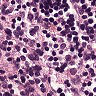
Metastatic tissue present: no